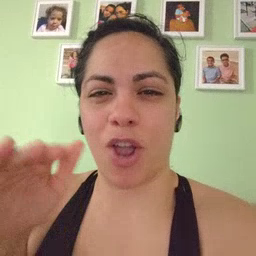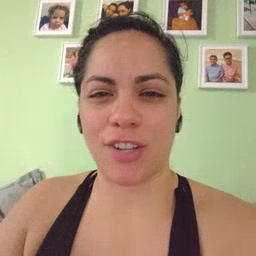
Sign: on